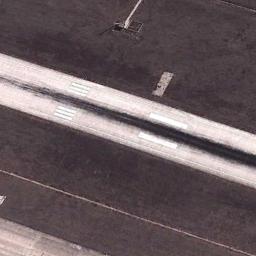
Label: runway